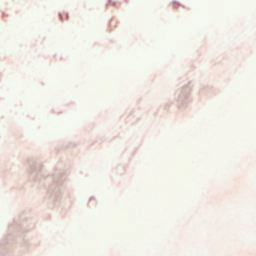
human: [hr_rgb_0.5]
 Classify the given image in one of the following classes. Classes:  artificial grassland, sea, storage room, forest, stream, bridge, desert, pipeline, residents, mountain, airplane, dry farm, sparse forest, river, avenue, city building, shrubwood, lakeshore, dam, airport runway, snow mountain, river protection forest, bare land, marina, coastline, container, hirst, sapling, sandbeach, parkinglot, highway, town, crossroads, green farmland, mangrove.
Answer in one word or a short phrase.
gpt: sandbeach